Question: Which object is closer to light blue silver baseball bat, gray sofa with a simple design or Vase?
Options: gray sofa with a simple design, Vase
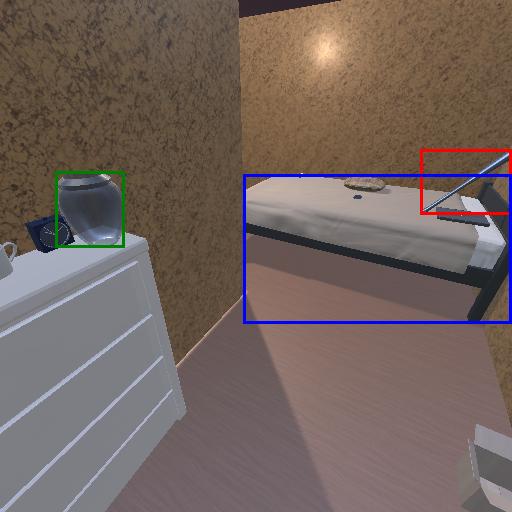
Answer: gray sofa with a simple design